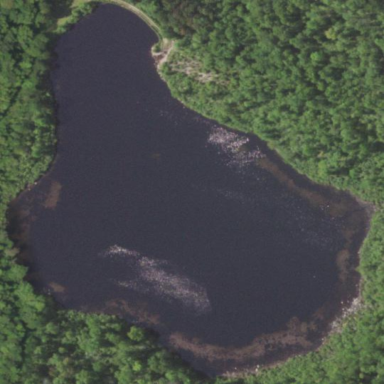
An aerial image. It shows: Reservoir of natural water.